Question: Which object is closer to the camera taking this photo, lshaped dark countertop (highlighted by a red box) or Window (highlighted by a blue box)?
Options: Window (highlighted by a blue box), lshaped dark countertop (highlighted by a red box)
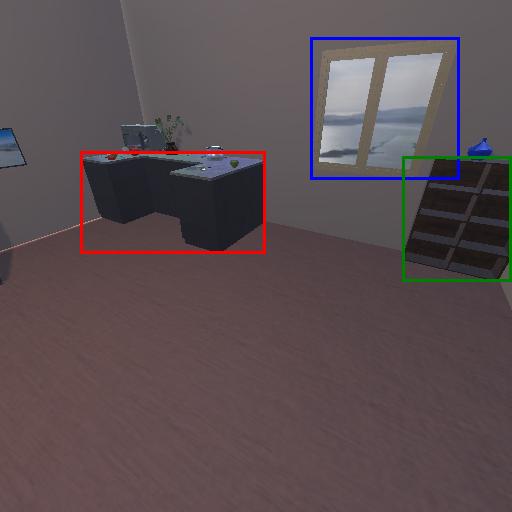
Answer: Window (highlighted by a blue box)